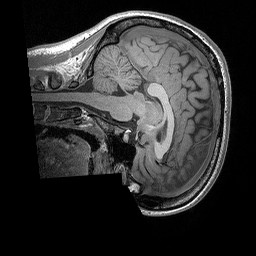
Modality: T1w
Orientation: sagittal
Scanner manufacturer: siemens
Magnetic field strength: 3 T
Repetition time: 2.3 s
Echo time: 0.00298 s